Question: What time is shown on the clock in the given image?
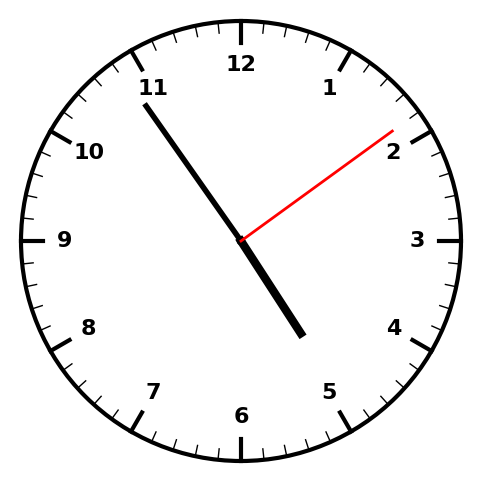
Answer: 04:54:09